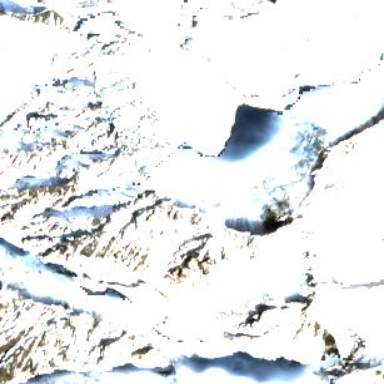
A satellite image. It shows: Majestic glacier in the distance.